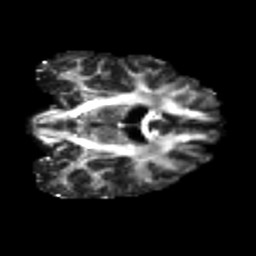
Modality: FA
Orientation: coronal
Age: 21
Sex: male
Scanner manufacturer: siemens
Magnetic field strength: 3 T
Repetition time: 3.5 s
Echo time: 0.125 s